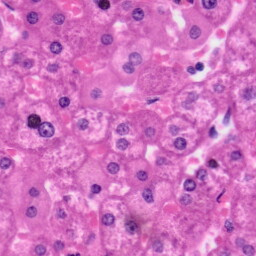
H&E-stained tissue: Liver